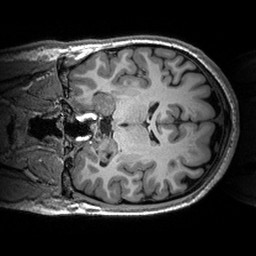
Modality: T1w
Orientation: coronal
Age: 29
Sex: male
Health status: healthy
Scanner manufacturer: siemens
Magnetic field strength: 3 T
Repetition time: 2.53 s
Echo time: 0.00288 s